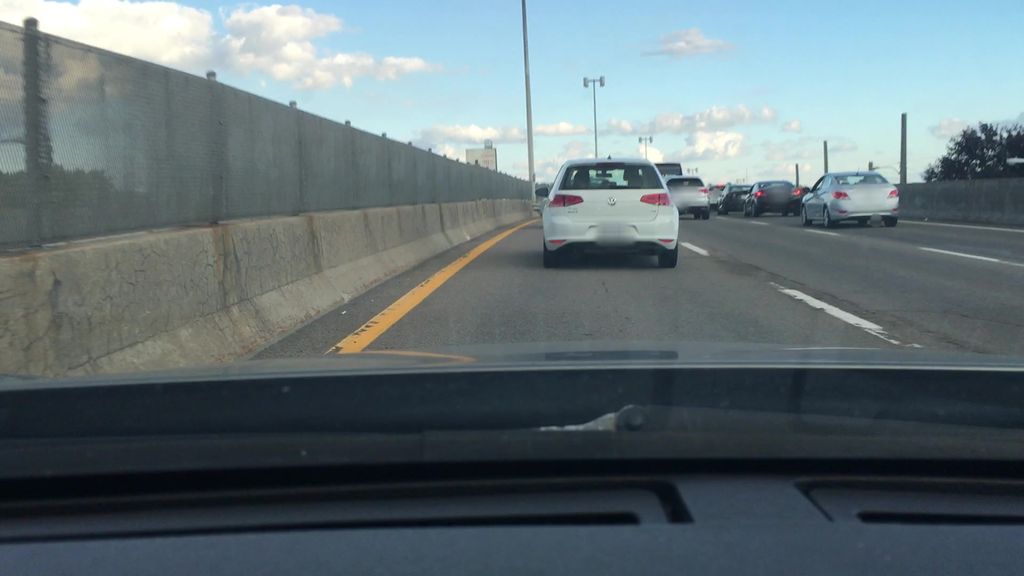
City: montreal